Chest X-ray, AP view. Patient: 52 years old, sex F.
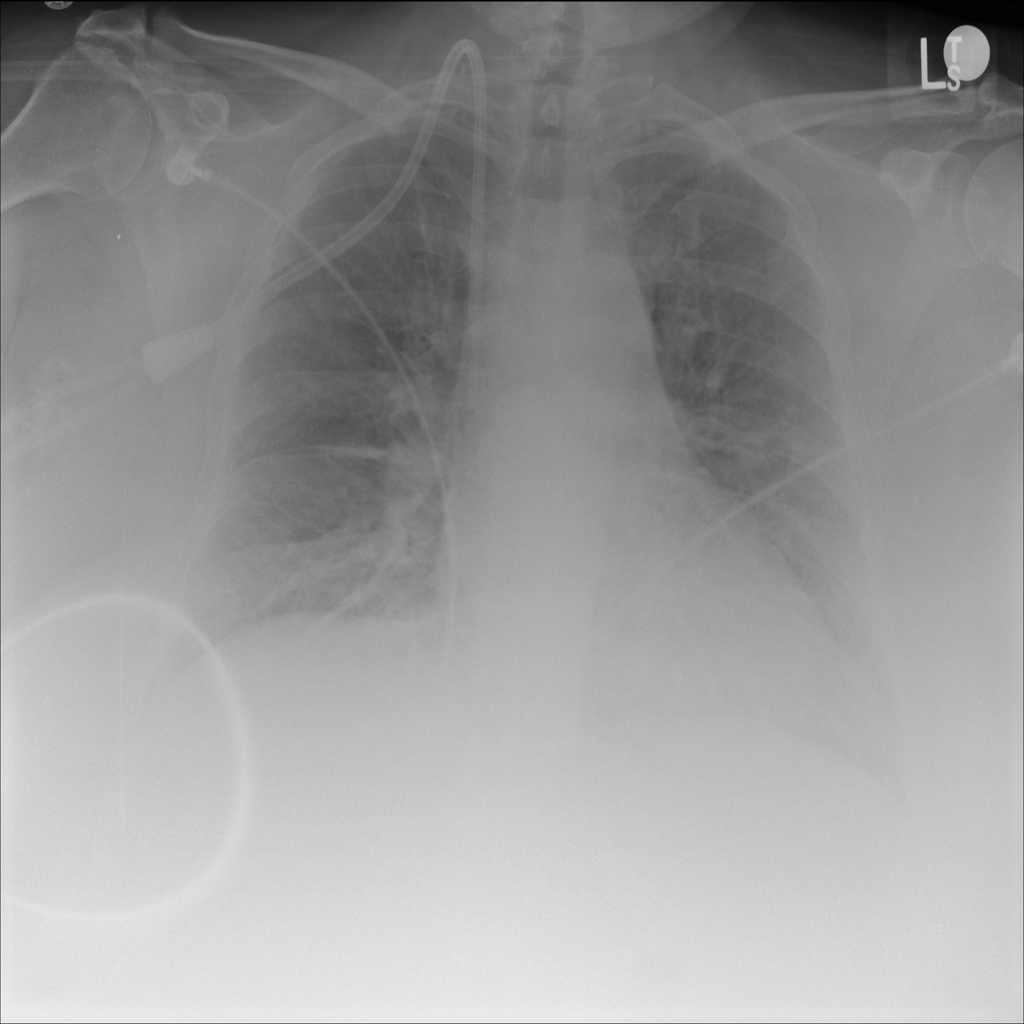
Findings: Atelectasis, Consolidation, Nodule